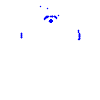
Particle: proton